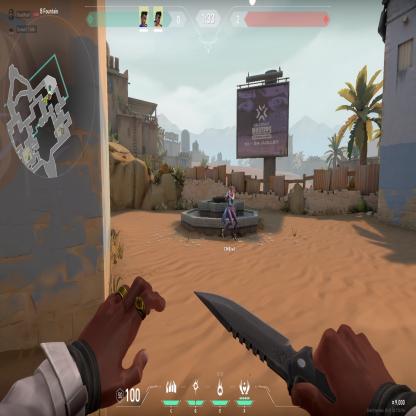
Label: teammate